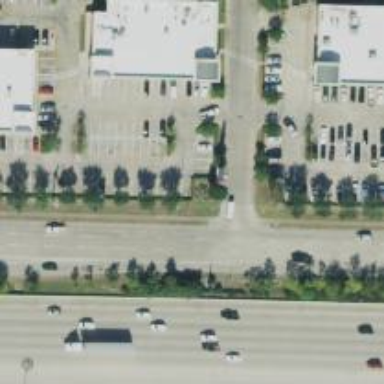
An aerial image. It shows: Secondary road with frontage road alongside.